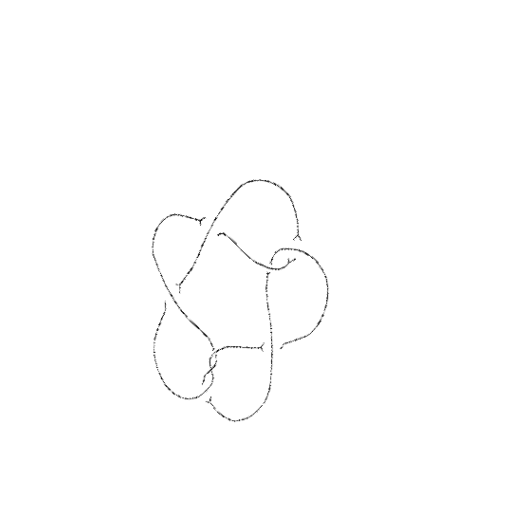
Crossing number: 8